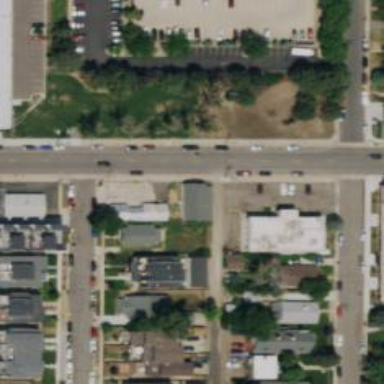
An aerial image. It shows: Alley classified as service road.